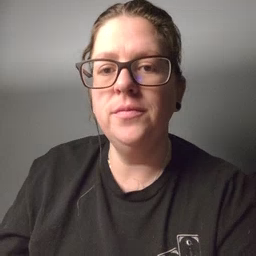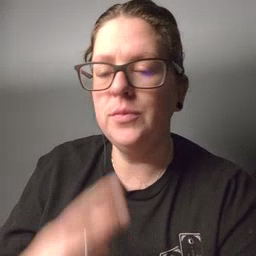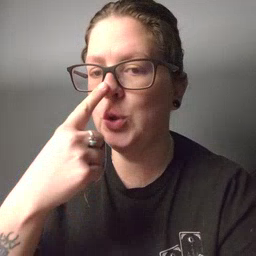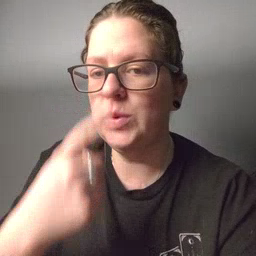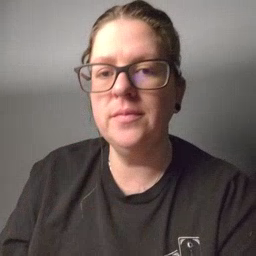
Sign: nose